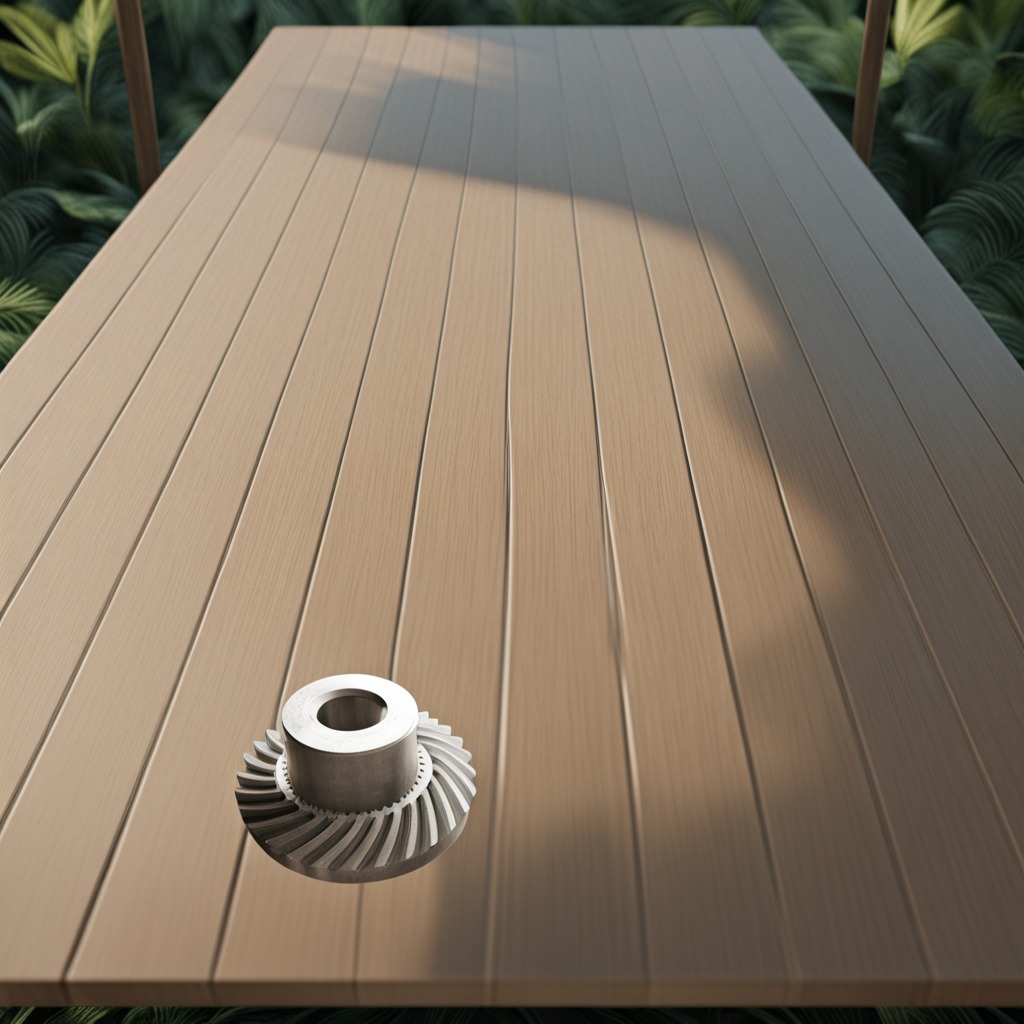
A steel gear with teeth is lying on the wooden table inside a jungle field workshop tent.